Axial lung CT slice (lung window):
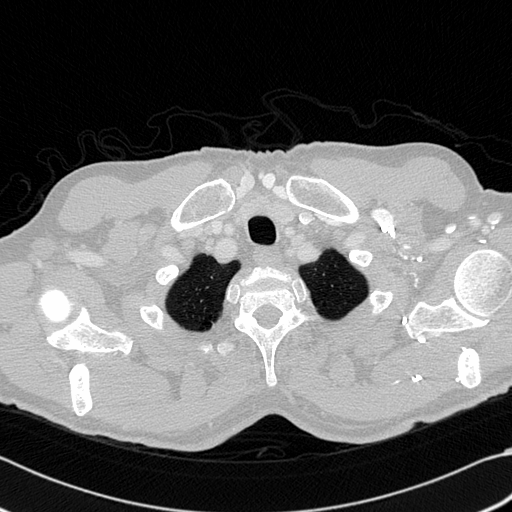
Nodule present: no